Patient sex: F
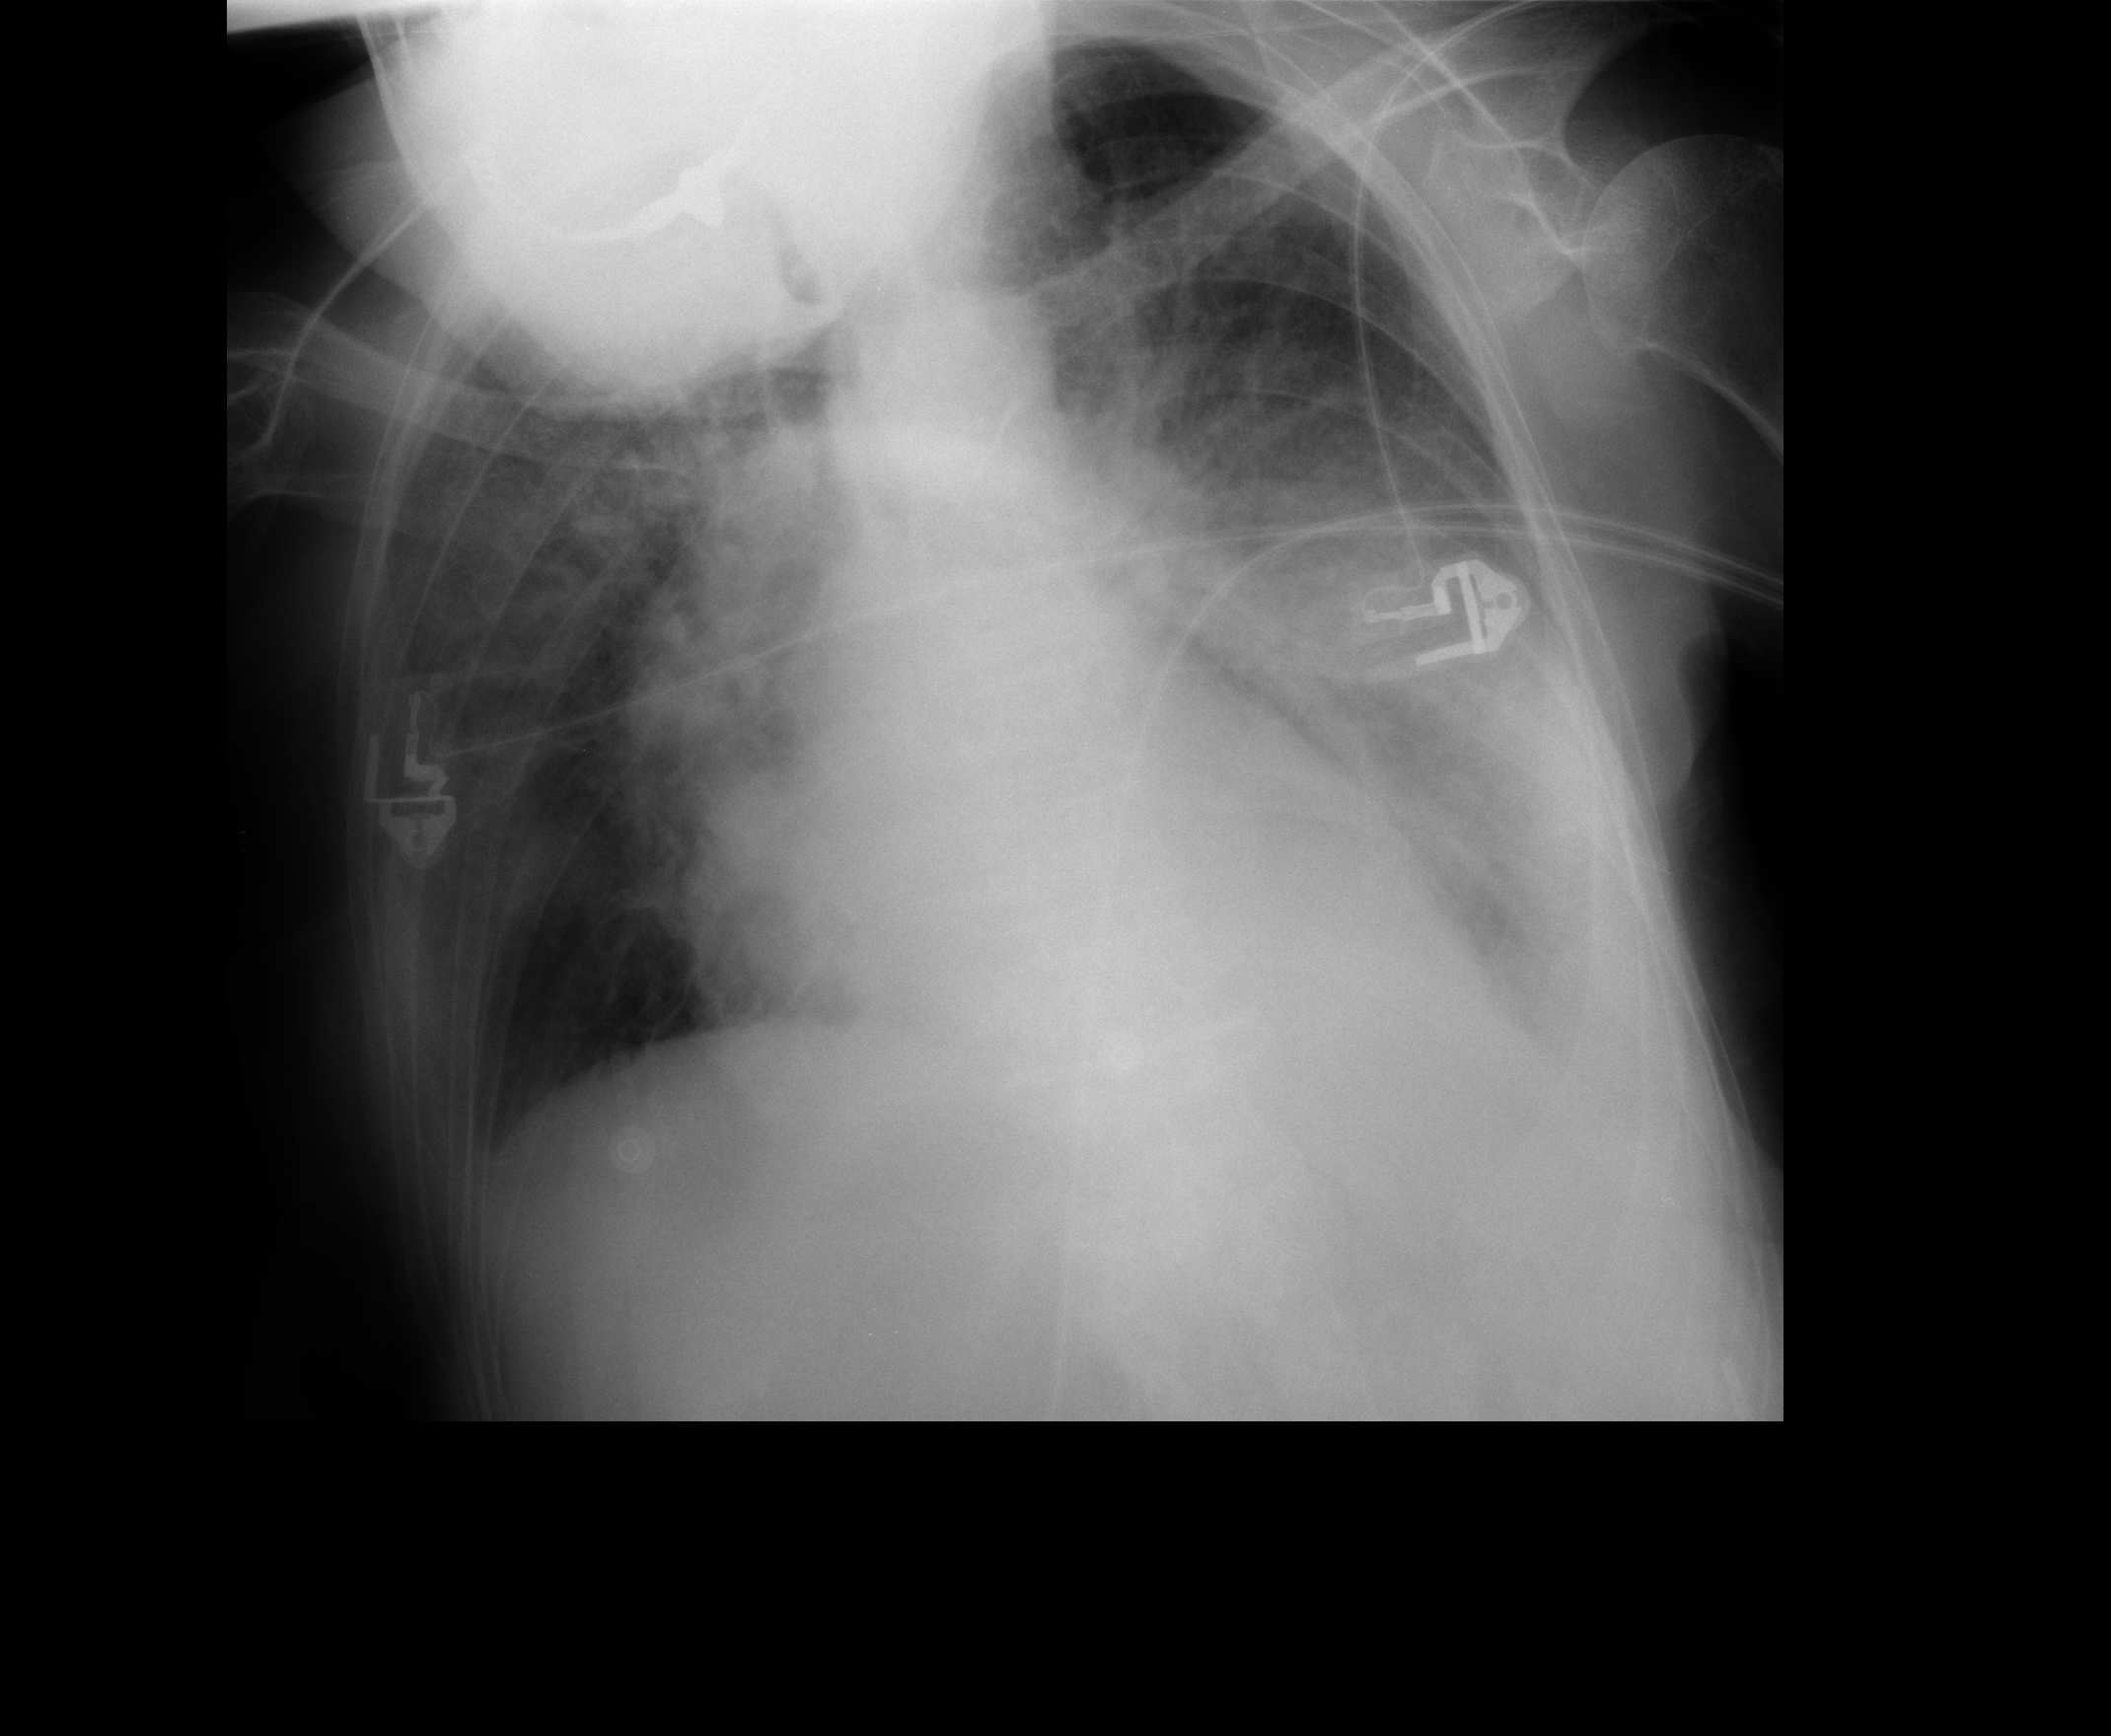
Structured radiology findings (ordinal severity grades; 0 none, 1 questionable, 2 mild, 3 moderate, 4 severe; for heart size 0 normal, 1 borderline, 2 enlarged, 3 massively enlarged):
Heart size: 3
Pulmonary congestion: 3
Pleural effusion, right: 2
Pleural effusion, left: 3
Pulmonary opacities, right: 2
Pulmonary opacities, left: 3
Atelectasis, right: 2
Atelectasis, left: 3